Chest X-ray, AP view. Patient: 53 years old, sex M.
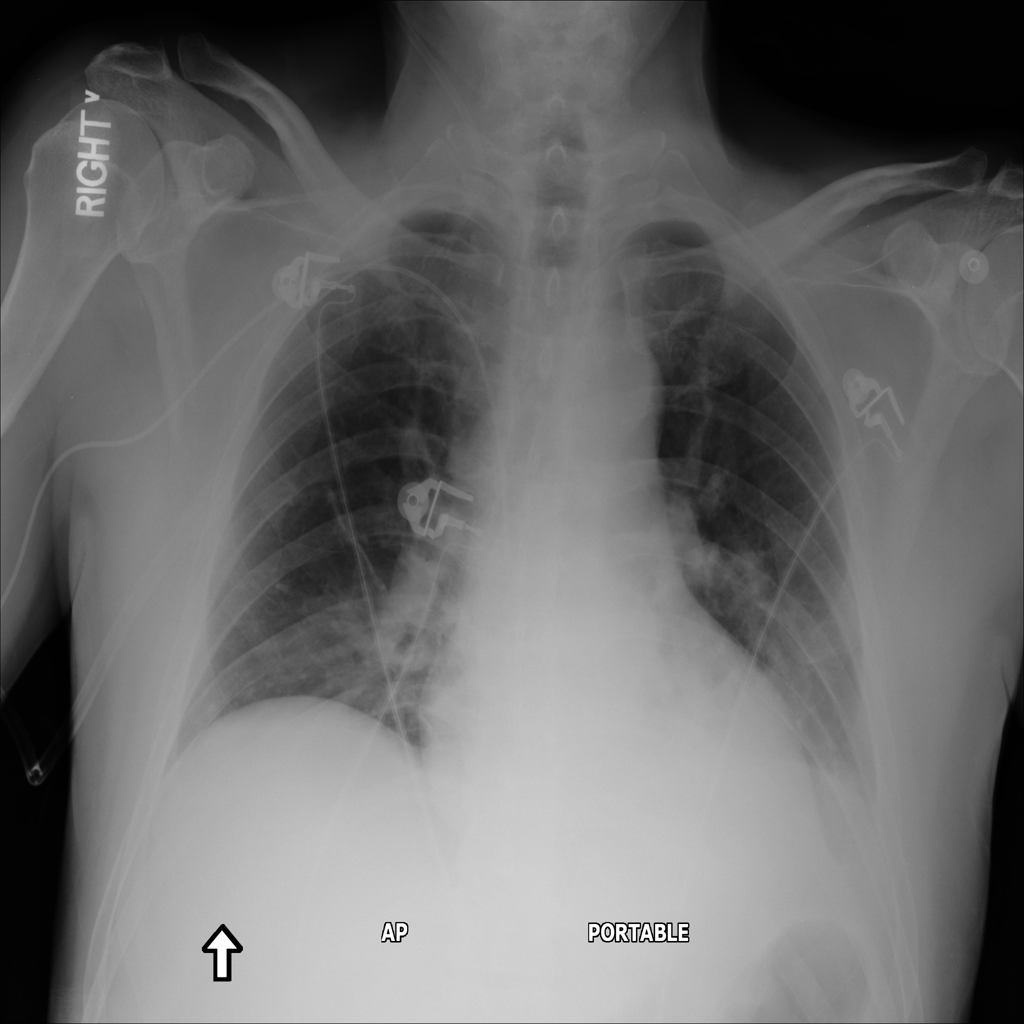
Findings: Atelectasis, Infiltration